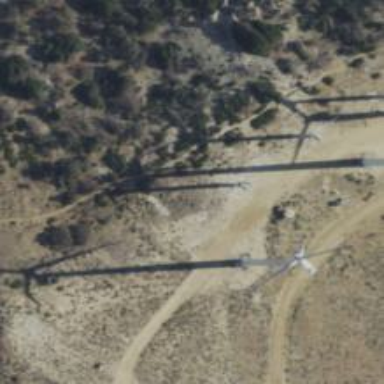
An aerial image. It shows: Wind turbine power generator.